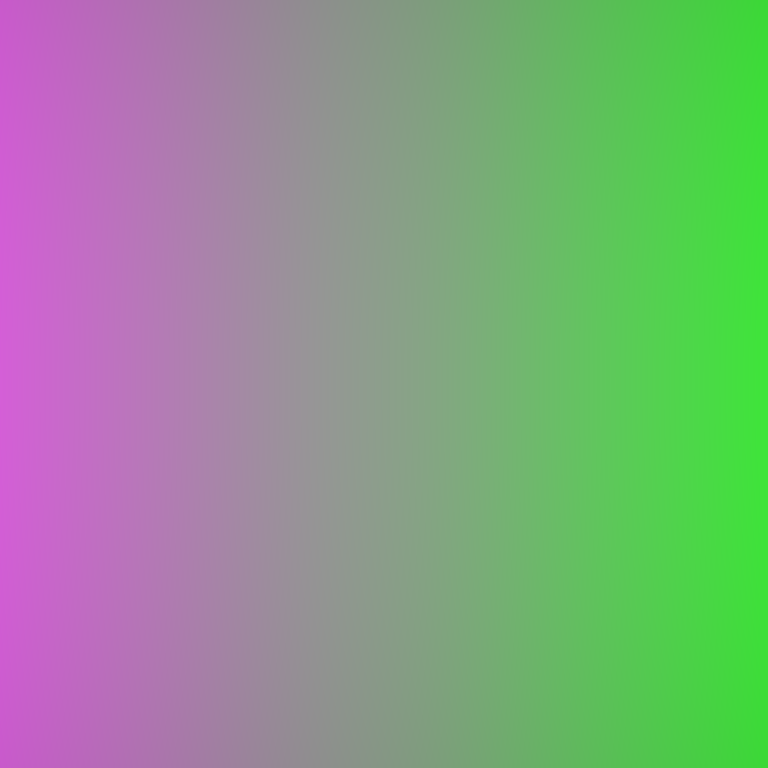
Abstract light effect, smooth gradient from vivid green to soft purple, calm atmosphere, diffuse glow, no room, no furniture, no objects.